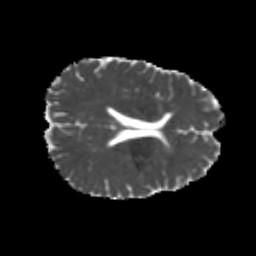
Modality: MD
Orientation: axial
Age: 25
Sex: male
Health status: healthy
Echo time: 0.074 s